Field crop: maize
Growth stage: 2
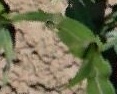
Species: maize